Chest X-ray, PA view. Patient: 33 years old, sex M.
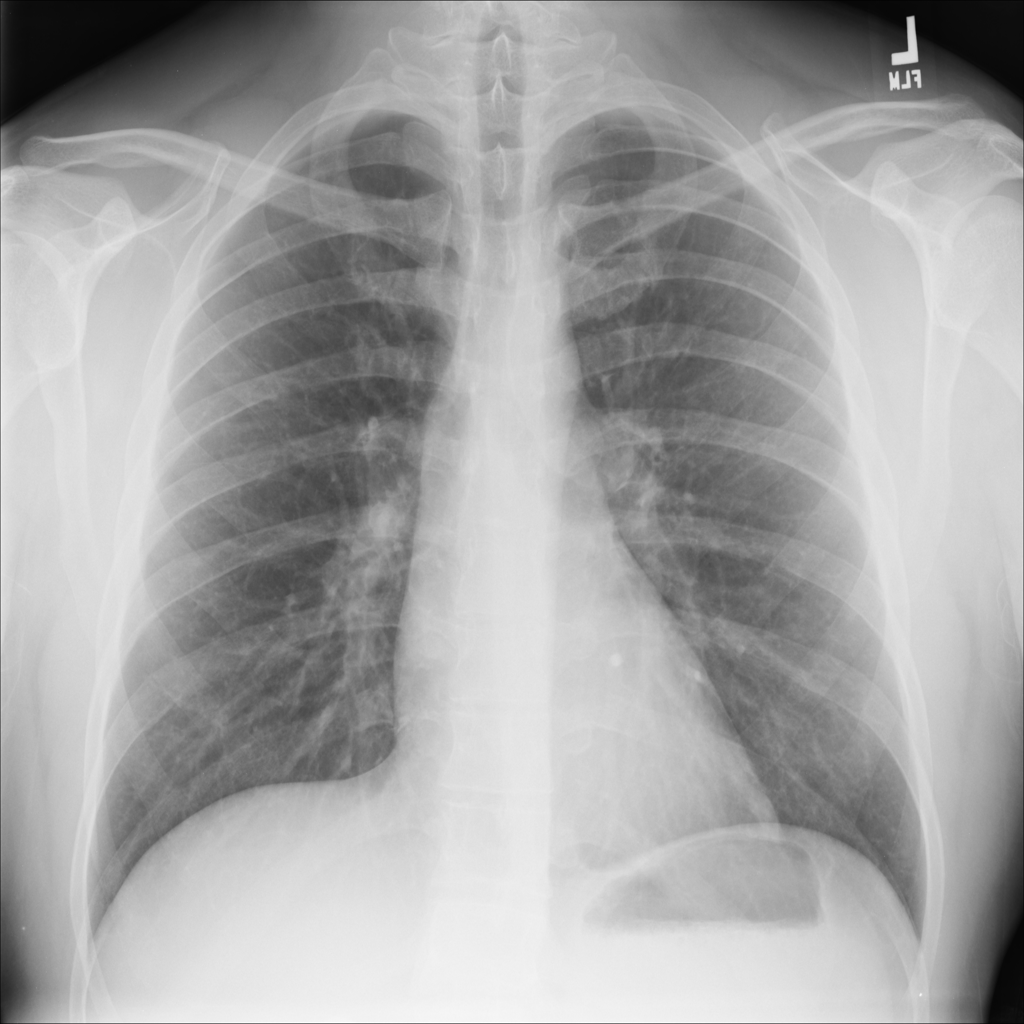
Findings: No Finding